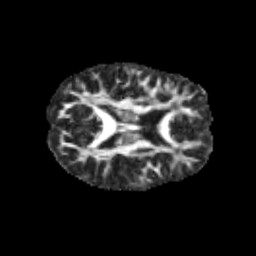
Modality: FA
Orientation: axial
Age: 11
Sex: male
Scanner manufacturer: siemens
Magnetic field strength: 3 T
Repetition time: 3.8 s
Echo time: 0.07 s